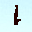
Label: 1